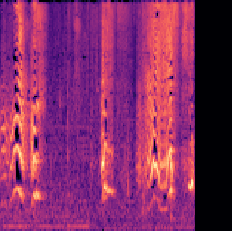
Sound class: Baby cry